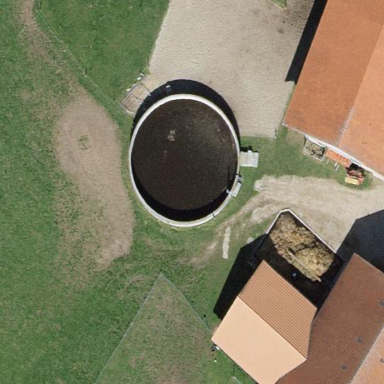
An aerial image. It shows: Storage tank which is man-made and housed in building.